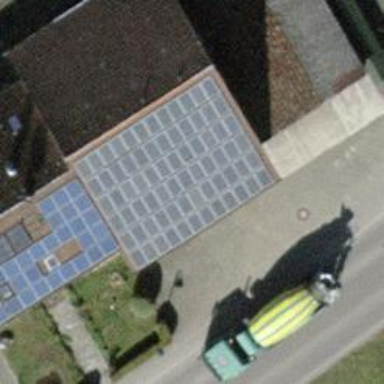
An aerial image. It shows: Solar power generator utilizing photovoltaic technology with solar photovoltaic panels.